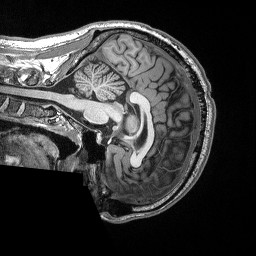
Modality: T1w
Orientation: sagittal
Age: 29
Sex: male